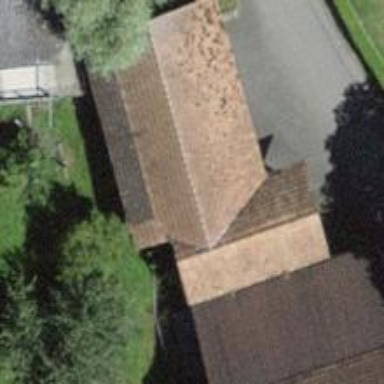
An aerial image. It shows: Garage building.